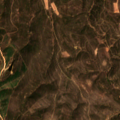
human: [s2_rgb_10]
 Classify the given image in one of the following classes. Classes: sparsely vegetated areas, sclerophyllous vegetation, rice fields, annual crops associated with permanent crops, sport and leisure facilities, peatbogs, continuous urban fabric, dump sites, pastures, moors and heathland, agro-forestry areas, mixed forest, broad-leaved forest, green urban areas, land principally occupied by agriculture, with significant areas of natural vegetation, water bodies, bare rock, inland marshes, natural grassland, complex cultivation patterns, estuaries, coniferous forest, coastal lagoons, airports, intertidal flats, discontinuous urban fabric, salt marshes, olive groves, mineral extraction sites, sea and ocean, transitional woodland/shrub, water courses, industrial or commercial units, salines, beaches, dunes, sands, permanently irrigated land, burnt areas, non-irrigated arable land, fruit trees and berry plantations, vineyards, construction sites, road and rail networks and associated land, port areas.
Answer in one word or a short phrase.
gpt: sclerophyllous vegetation, transitional woodland/shrub